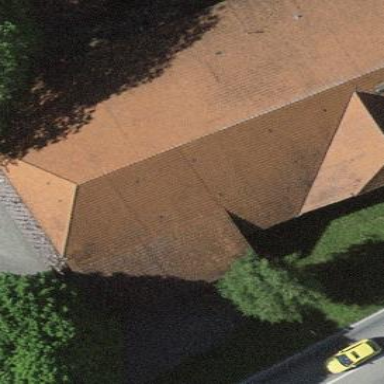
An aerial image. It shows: Farm building.